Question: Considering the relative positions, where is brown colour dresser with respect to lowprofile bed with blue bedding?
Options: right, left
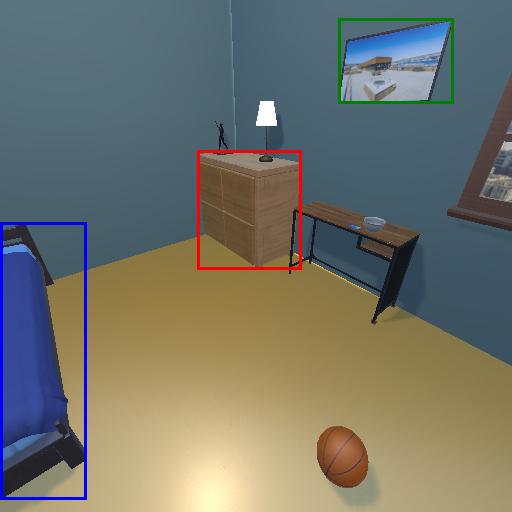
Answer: right